Question: I want to get rid of this... BUT only for one project from solution.. is it possible?

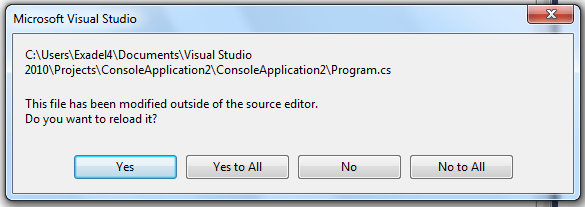
Answer: Tools / Options / Documents / Detect when a file is changed outside the environment
But it will have affect for all projects.